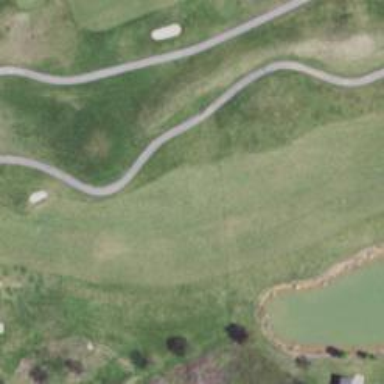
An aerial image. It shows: Golf hole.